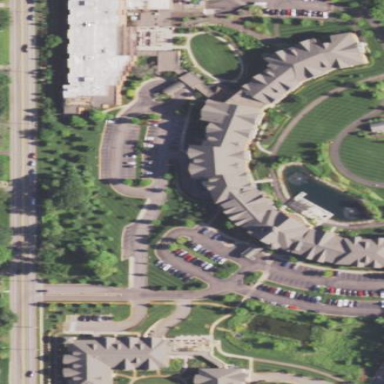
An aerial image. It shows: Building.